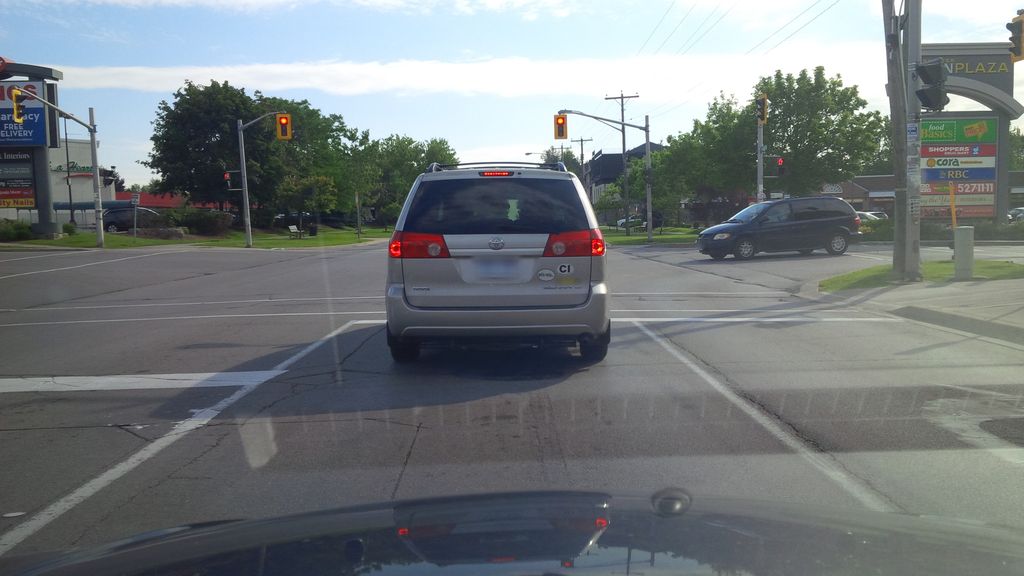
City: hamilton